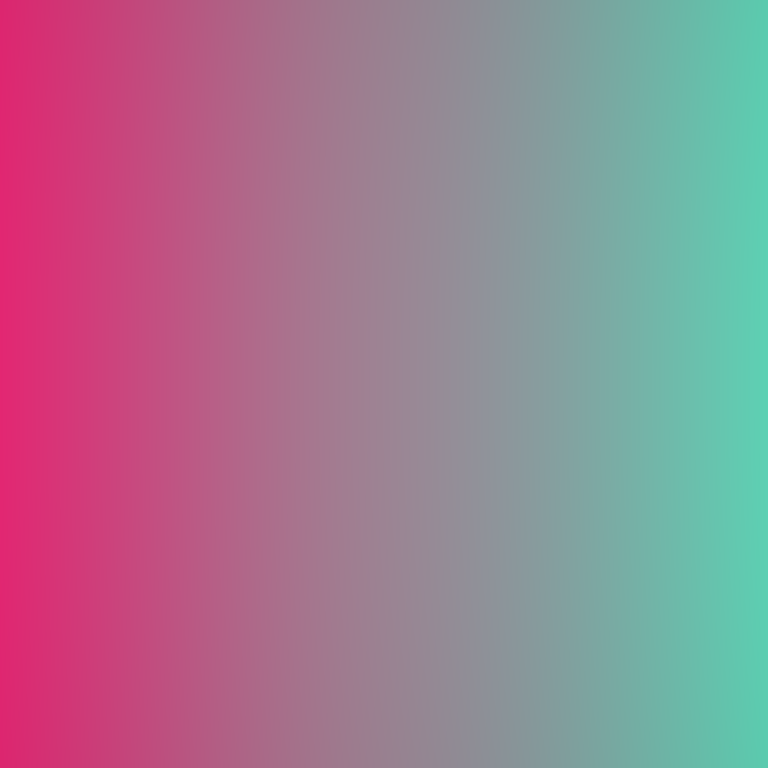
Abstract light effect, smooth gradient from vivid pink to cool teal, serene atmosphere, soft blend, no room, no furniture, no objects.